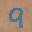
Label: 9